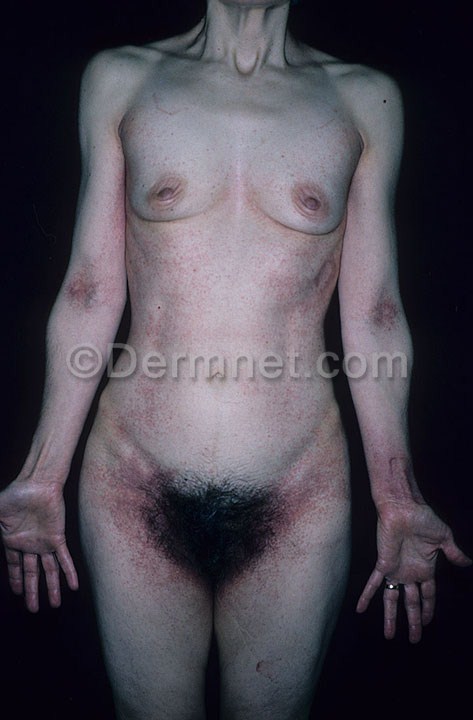
Disease: Exanthems and Drug Eruptions